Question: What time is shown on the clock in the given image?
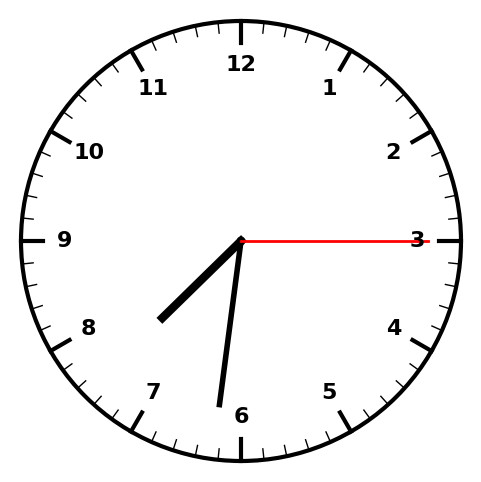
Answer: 07:31:15